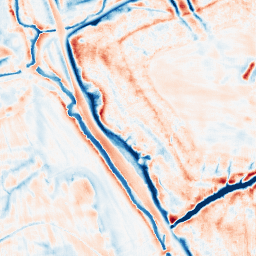
Category: edge_preserving
Decomposition family: bilateral
Decomposition parameters: d: 21
sigma_color: 50
sigma_space: 100
Upsampling method: fft_zeropad
Upsampling parameters: scale: 2
Upsampling scale: 2